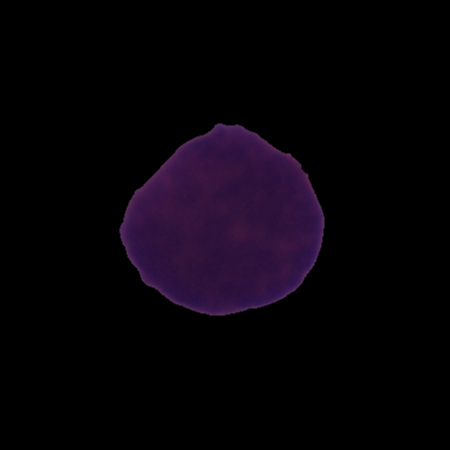
Label: cancer